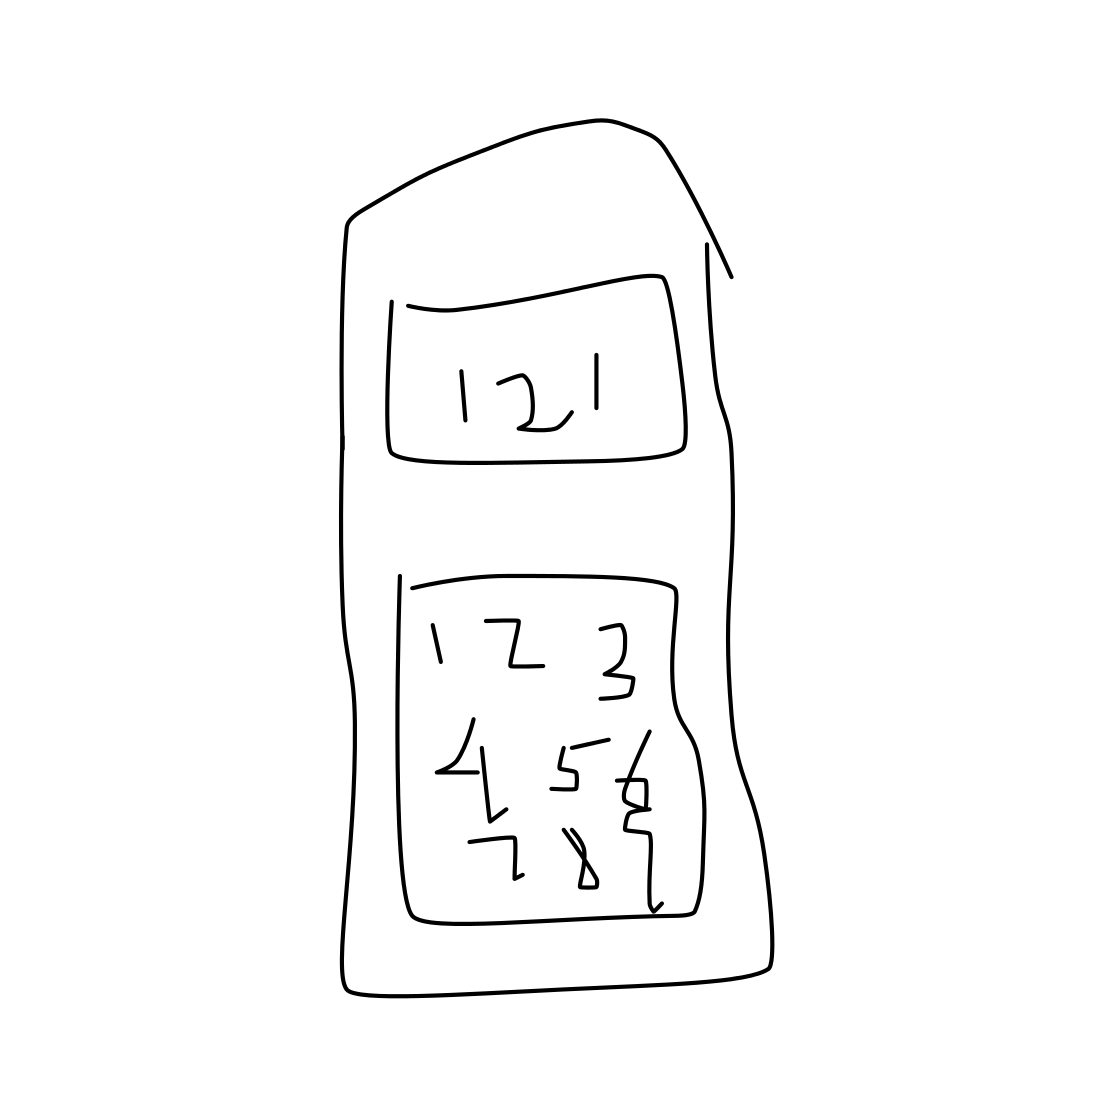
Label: cell phone